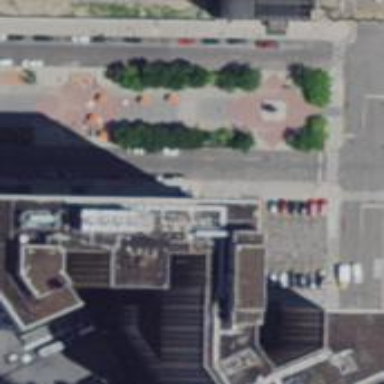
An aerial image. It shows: Historic commercial building.